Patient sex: F
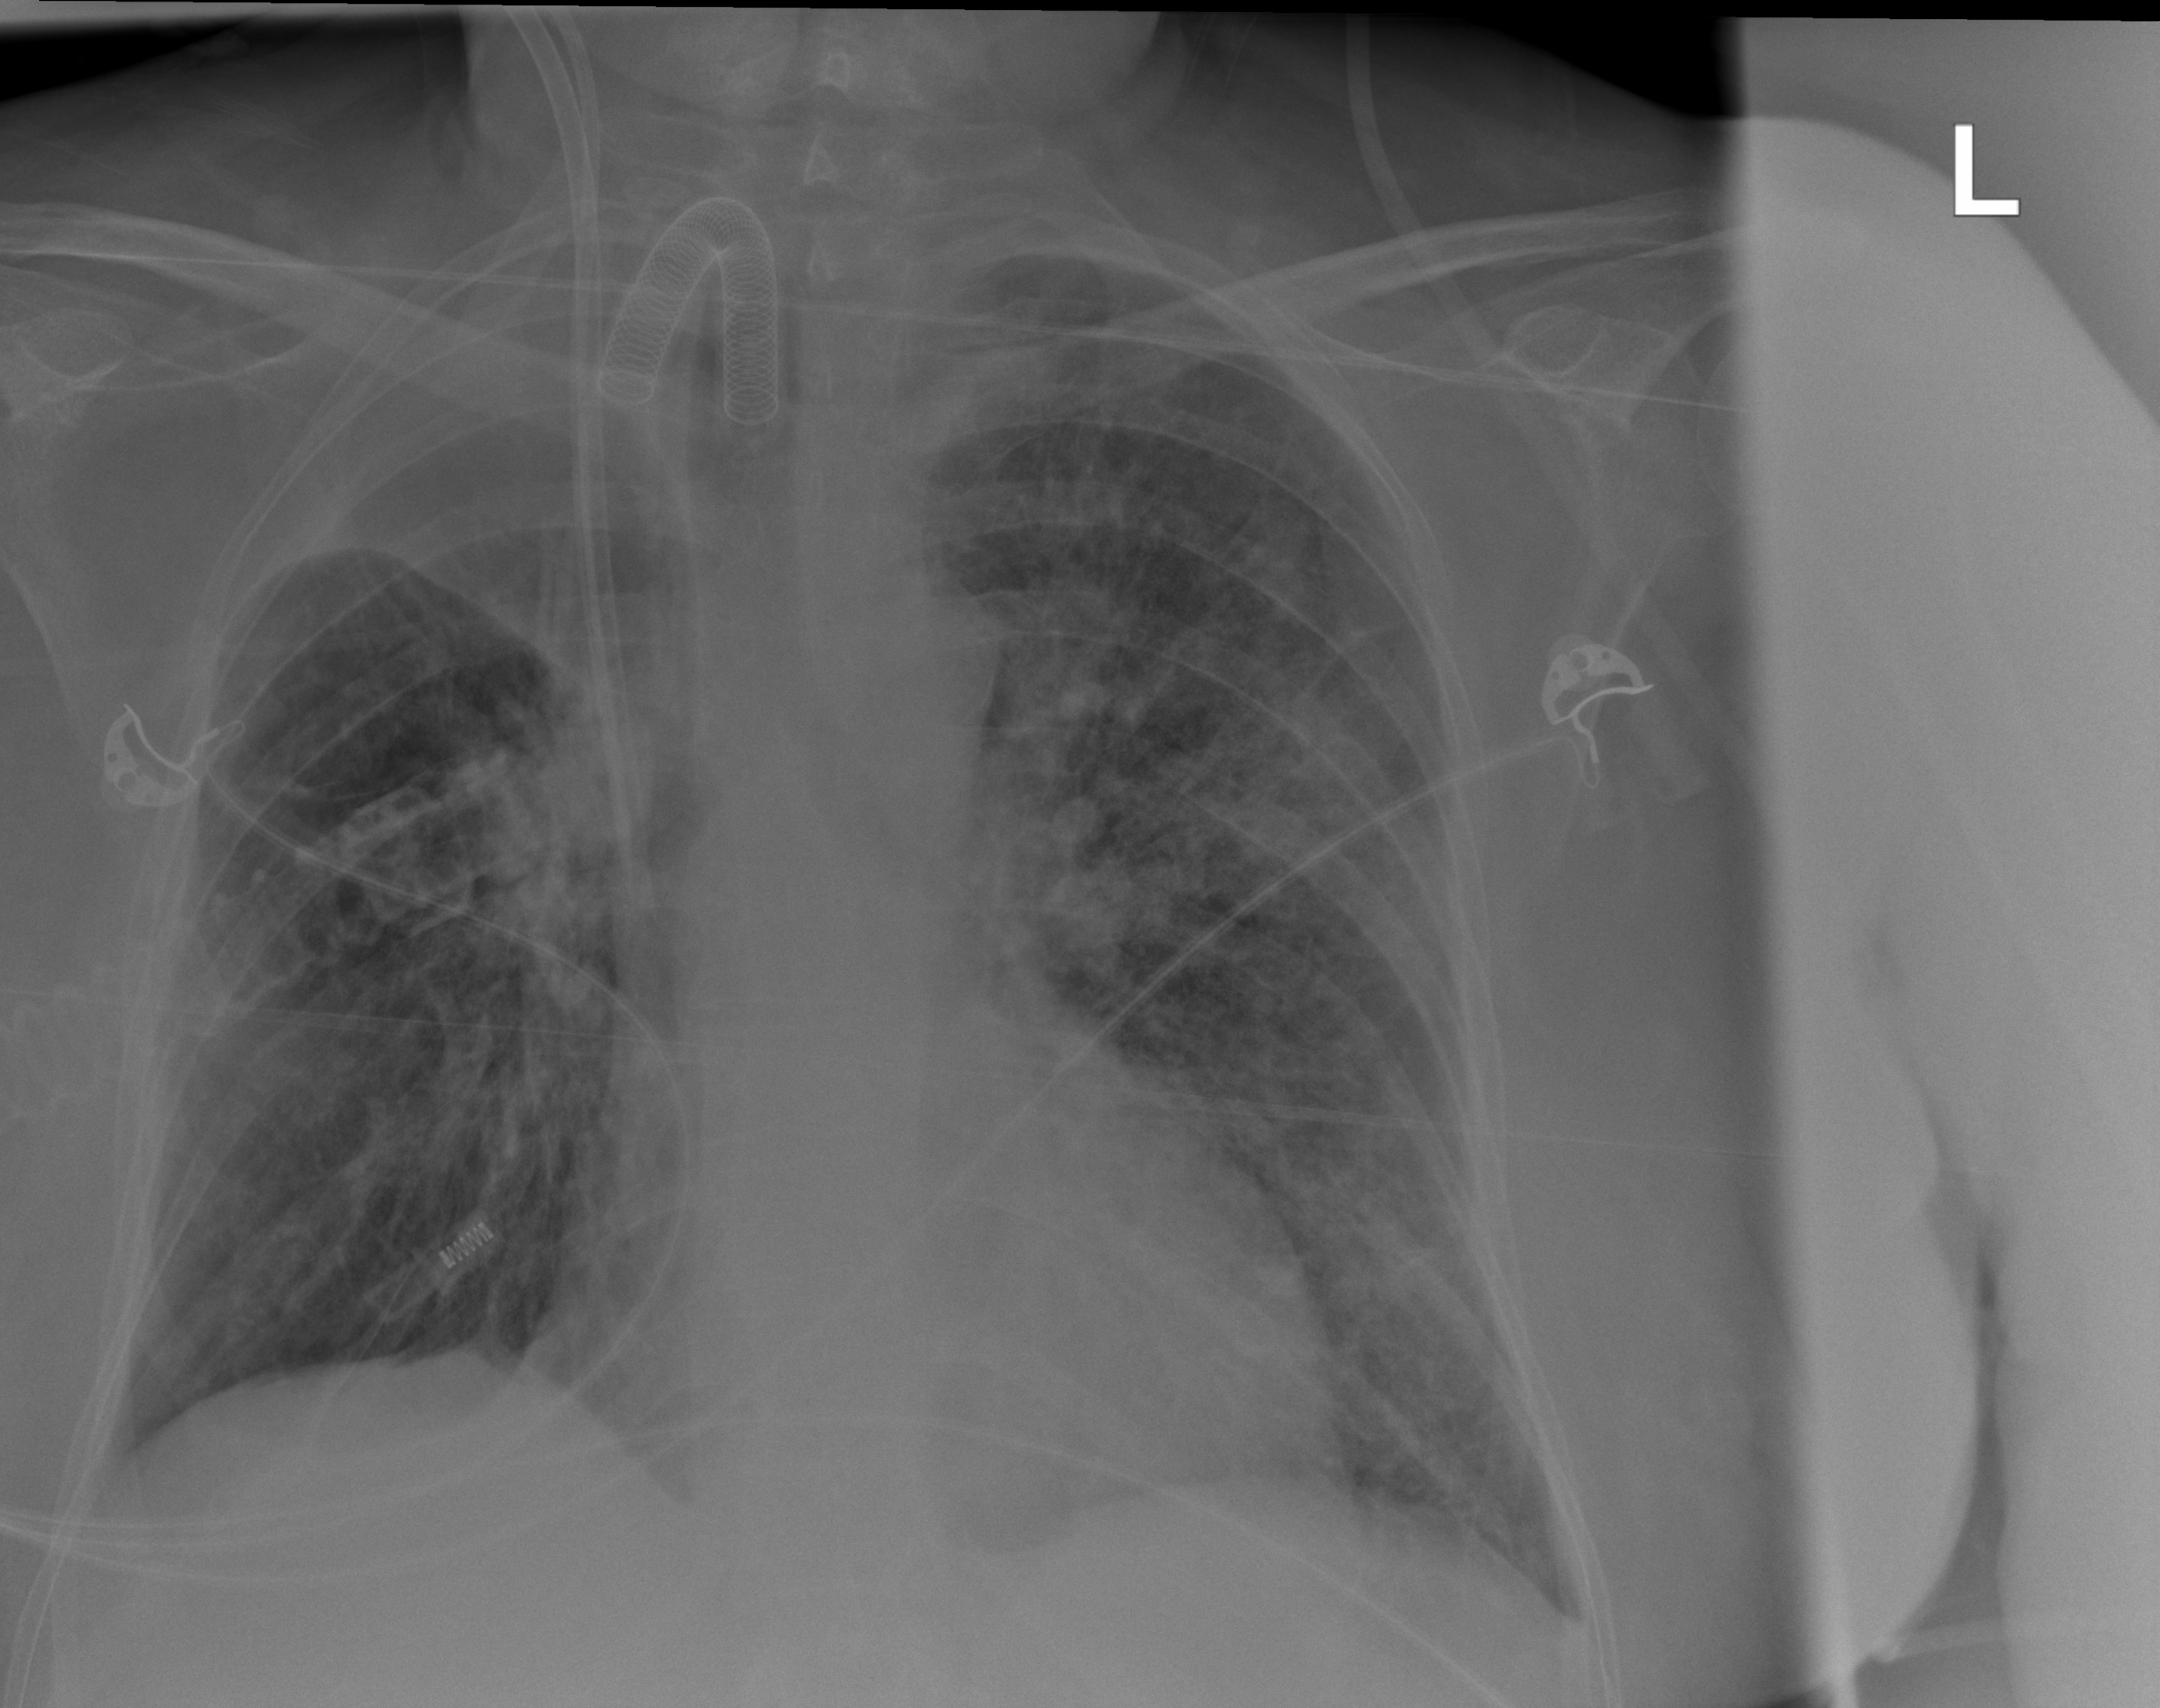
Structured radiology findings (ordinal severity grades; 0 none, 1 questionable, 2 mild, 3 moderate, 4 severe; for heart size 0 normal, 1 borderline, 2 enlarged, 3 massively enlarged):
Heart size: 0
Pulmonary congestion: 2
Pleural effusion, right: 2
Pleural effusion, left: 0
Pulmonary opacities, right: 1
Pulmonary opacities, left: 2
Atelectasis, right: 2
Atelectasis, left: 2